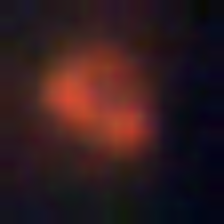
Taxon: NanoPlankton
Group: Other